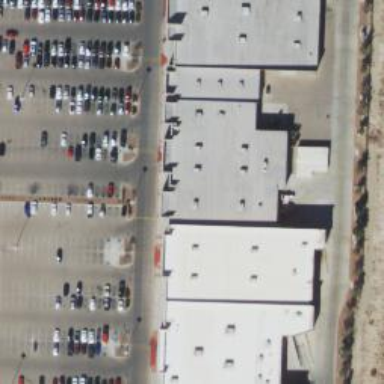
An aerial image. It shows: Retail building.